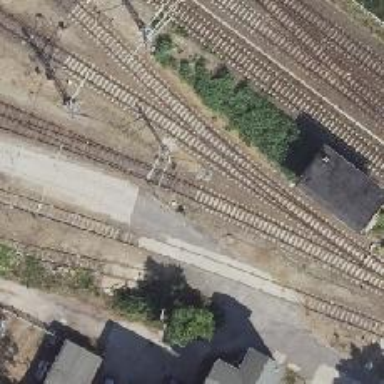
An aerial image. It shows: Railway signal.